Question: I use tRichEdit to set line colors. I want to decrease line space like tMemo.
When I input an alphabet manually the line space decreases automatically but when I use tRichEdit.lines.add nothing happens.
If it's not possible are there any substitutes?

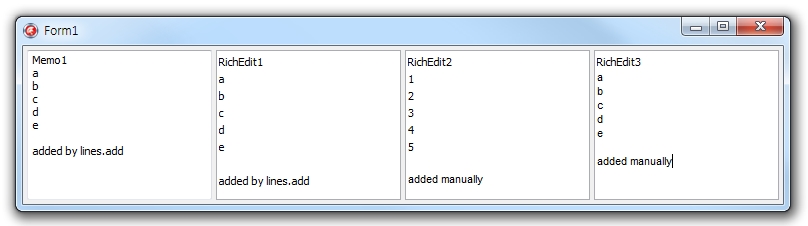
Answer: You can adjust line spacing by sending the 'EM_SETPARAFORMAT' via 'SendMessage', setting 'PFM_LINESPACING' in the 'dwMask' and providing values for the 'dyLineSpacing' value (and setting the 'bLineSpacingRule' value so that the RichEdit knows how to interpret the former). The code below sets a very tight linespacing in the 'TRichEdit' (the lines actually slightly overlap each other):
'''
procedure TForm1.FormCreate(Sender: TObject);
var
Para: TParaFormat2;
begin
Para.cbSize := SizeOf(Para);
Para.dwMask := PFM_LINESPACING;
Para.bLineSpacingRule := 4; // Use exact twips specified
Para.dyLineSpacing := 120; // Ridiculously small value
SendMessage(RichEdit1.Handle, EM_SETPARAFORMAT, 0, LPARAM(@Para));
end;
'''
For more information, see the MSDN documentation for <URL>